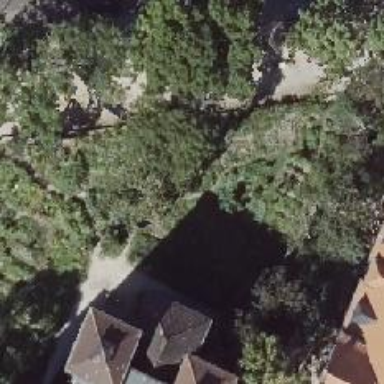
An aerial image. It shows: Deciduous broadleaved tree.